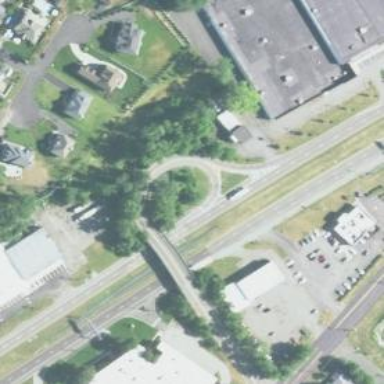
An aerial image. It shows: Trunk link highway.